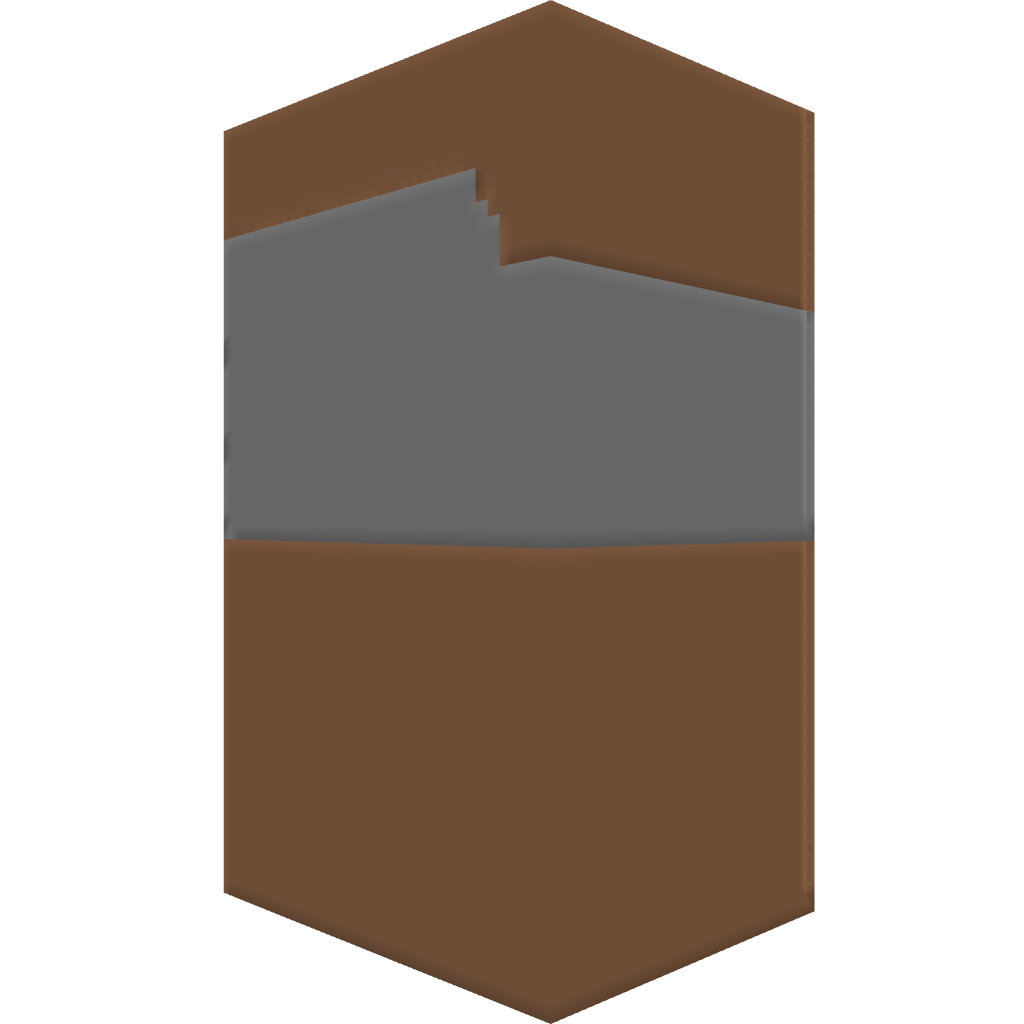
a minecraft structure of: Underground Mirror Dome